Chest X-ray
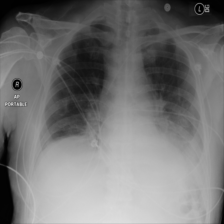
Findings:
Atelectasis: negative
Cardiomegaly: negative
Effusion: negative
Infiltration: positive
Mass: negative
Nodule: negative
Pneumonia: negative
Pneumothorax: negative
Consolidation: negative
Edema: negative
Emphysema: negative
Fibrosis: negative
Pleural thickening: negative
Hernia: negative